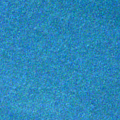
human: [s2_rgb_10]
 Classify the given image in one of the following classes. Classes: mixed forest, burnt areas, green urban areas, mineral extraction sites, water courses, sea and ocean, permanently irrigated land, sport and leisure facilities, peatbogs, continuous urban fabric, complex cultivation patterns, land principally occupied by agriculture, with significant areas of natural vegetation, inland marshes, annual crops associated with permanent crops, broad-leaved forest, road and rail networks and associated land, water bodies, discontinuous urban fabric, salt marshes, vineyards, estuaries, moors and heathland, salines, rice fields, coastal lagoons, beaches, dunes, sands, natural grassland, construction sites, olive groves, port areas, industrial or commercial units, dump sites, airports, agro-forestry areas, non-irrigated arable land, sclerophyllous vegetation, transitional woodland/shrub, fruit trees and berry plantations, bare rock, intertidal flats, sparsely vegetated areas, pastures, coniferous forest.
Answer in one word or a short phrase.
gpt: sea and ocean